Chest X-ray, AP view. Patient: 44 years old, sex M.
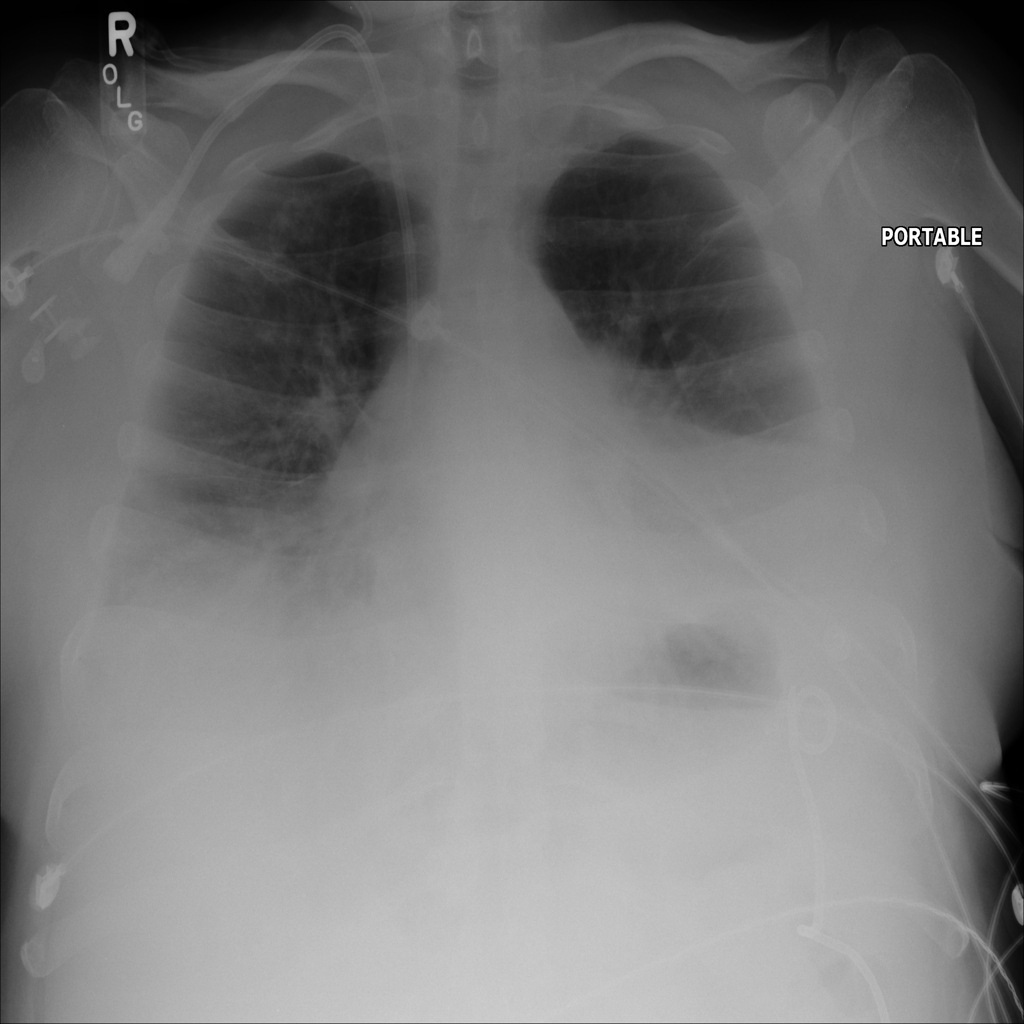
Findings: Atelectasis